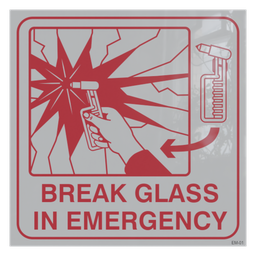
Label: decoration